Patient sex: M
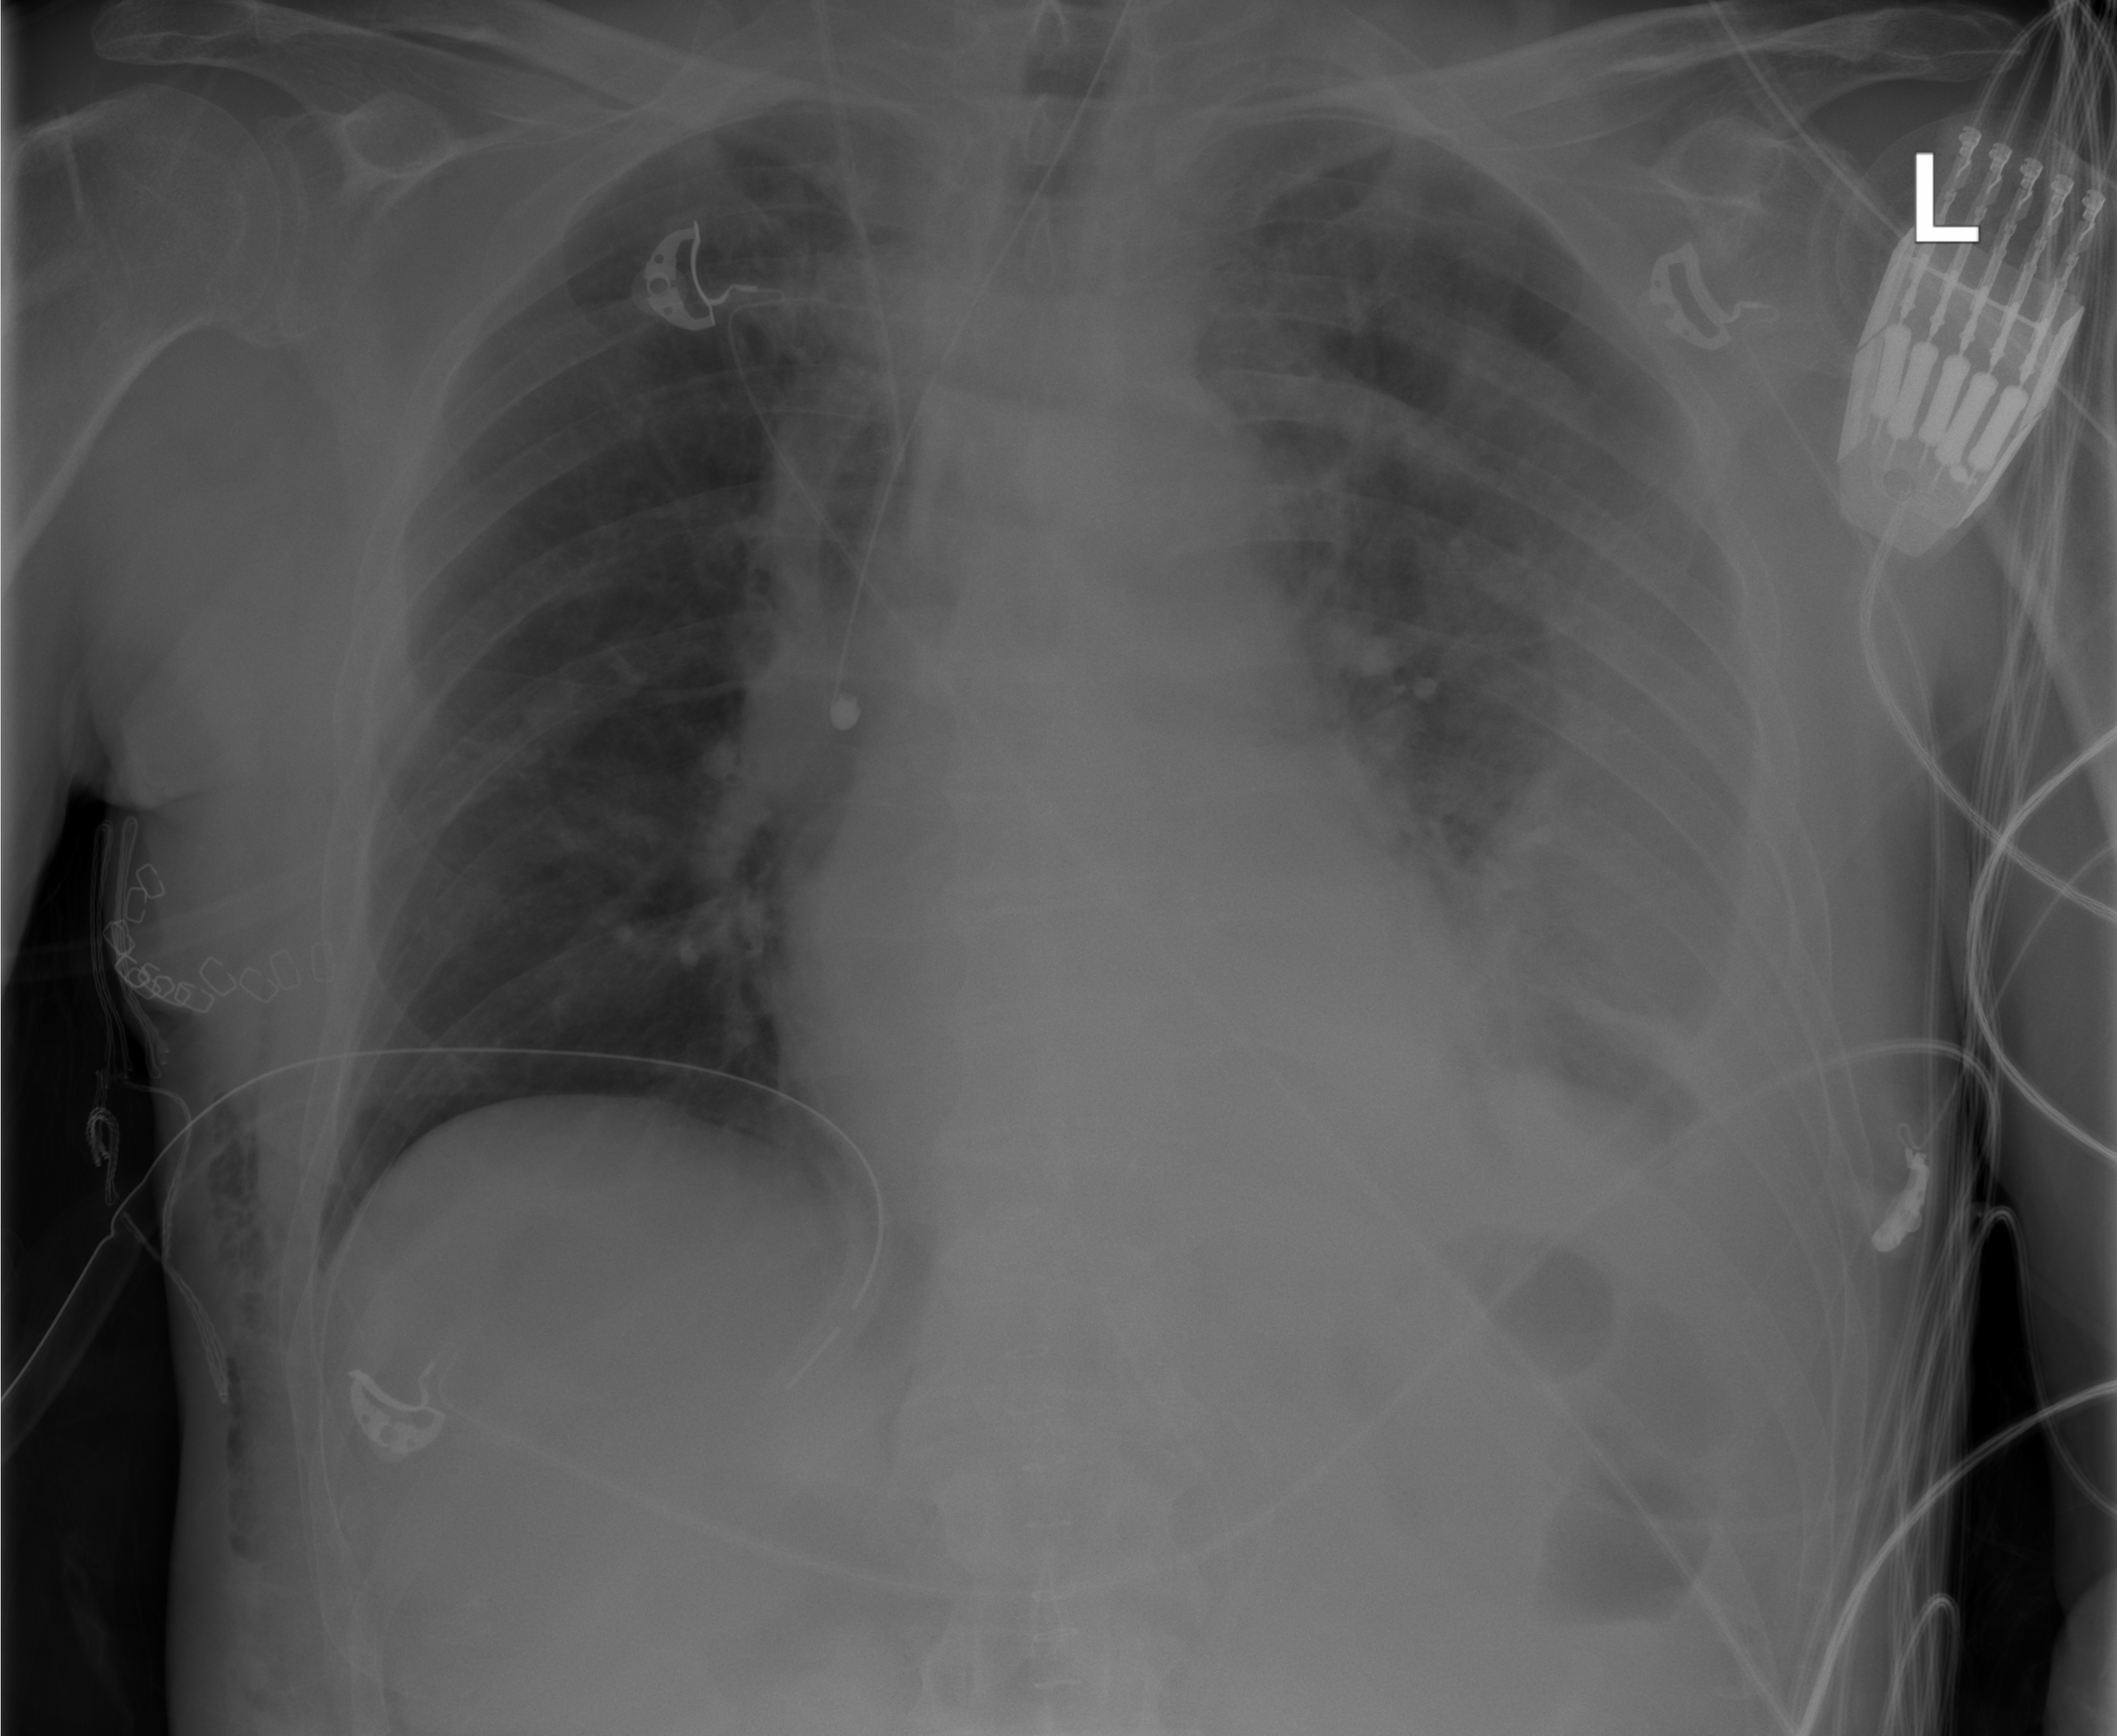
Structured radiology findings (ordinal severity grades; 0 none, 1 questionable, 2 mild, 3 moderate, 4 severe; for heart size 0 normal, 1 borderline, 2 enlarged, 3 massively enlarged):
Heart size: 0
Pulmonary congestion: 0
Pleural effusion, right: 0
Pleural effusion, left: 3
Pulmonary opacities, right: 0
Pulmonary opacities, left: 1
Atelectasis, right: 0
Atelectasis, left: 3